Question: In a user management interface, my application provides a password input field. This field is a Bootsrap 'input-group' with both, a 'form-control' and an 'input-group-addon' that holds an icon.
Now I tried to introduce a , which works fine technically. However, the design breaks, as soon as the user enters the first character in the password field. The height of the 'input-group-addon' increases, as you can see in the following screenshot:

I prepared a <URL> to showcase the issue. Additionally, here is the relevant part of the code:
'''
<div class="form-group">
<div class="input-group">
<input type="password" class="form-control ok-password" ng-class="(joinTeamForm.password.$dirty && joinTeamForm.password.$invalid) ? 'error' : ''" id="password" name="password" placeholder="Enter Password" ng-required="true" ng-model="password">
<div class="label password-count" ng-class="password.length > 7 ? 'label-success' : 'label-danger'" ng-cloak>{{ password | passwordCount:7 }}</div>
<div class="input-group-addon">
<span class="glyphicon glyphicon-lock"></span>
</div>
</div>
</div>
'''
How can I prevent the 'input-group-addon' from changing its size or insert the label with the password length count properly? Does Bootstrap provide better means to insert such an indicator within a text field?
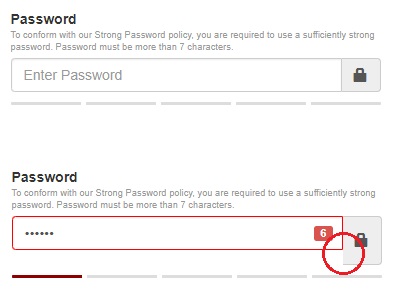
Answer: It is because the position is set to 'relative', hence it also considers the label while calculating height for 'input-group'.
I changed the position from 'relative' to 'absolute' so that label will not be considered.
'''
.password-count {
position: absolute;
bottom: 8px;
right: 45px;
z-index: 10;
}
'''
Check out updated JS Fiddle.
<URL>
This is where the relatively positioned item will be placed:
<URL>
As you've entered 'bottom' and 'right' positions, it re-positions as defined, but the initial height of 'input-group' remains as is.